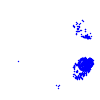
Particle: electron